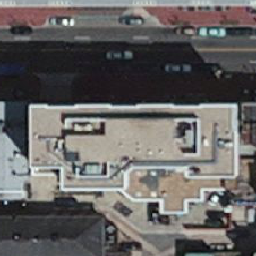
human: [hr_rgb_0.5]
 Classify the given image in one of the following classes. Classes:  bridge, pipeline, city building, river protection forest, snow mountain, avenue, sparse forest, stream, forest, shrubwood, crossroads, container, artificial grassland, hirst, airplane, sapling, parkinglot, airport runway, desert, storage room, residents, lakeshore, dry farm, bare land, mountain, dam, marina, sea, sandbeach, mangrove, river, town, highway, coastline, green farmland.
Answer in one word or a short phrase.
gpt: city building